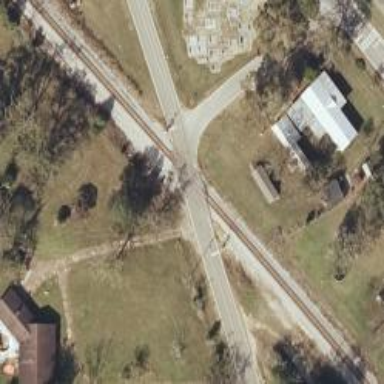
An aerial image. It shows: Railway level crossing.